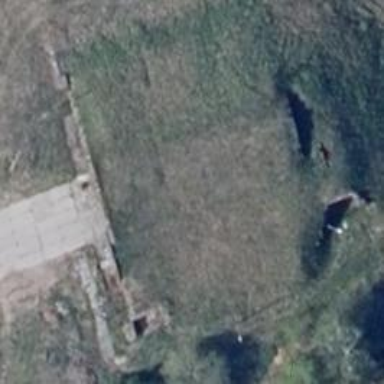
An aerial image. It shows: Bunker.